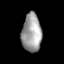
Tissue: lung
Cell type: Smooth muscle cells
Senescence score: 0.548
Nuclear area (px): 735
Mean DAPI intensity: 159.32